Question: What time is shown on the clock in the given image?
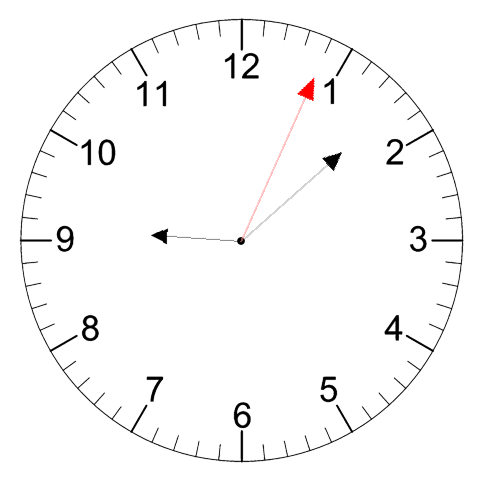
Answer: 09:08:04